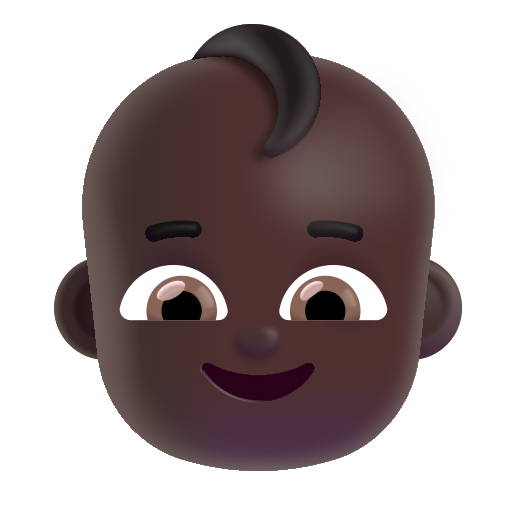
baby color dark